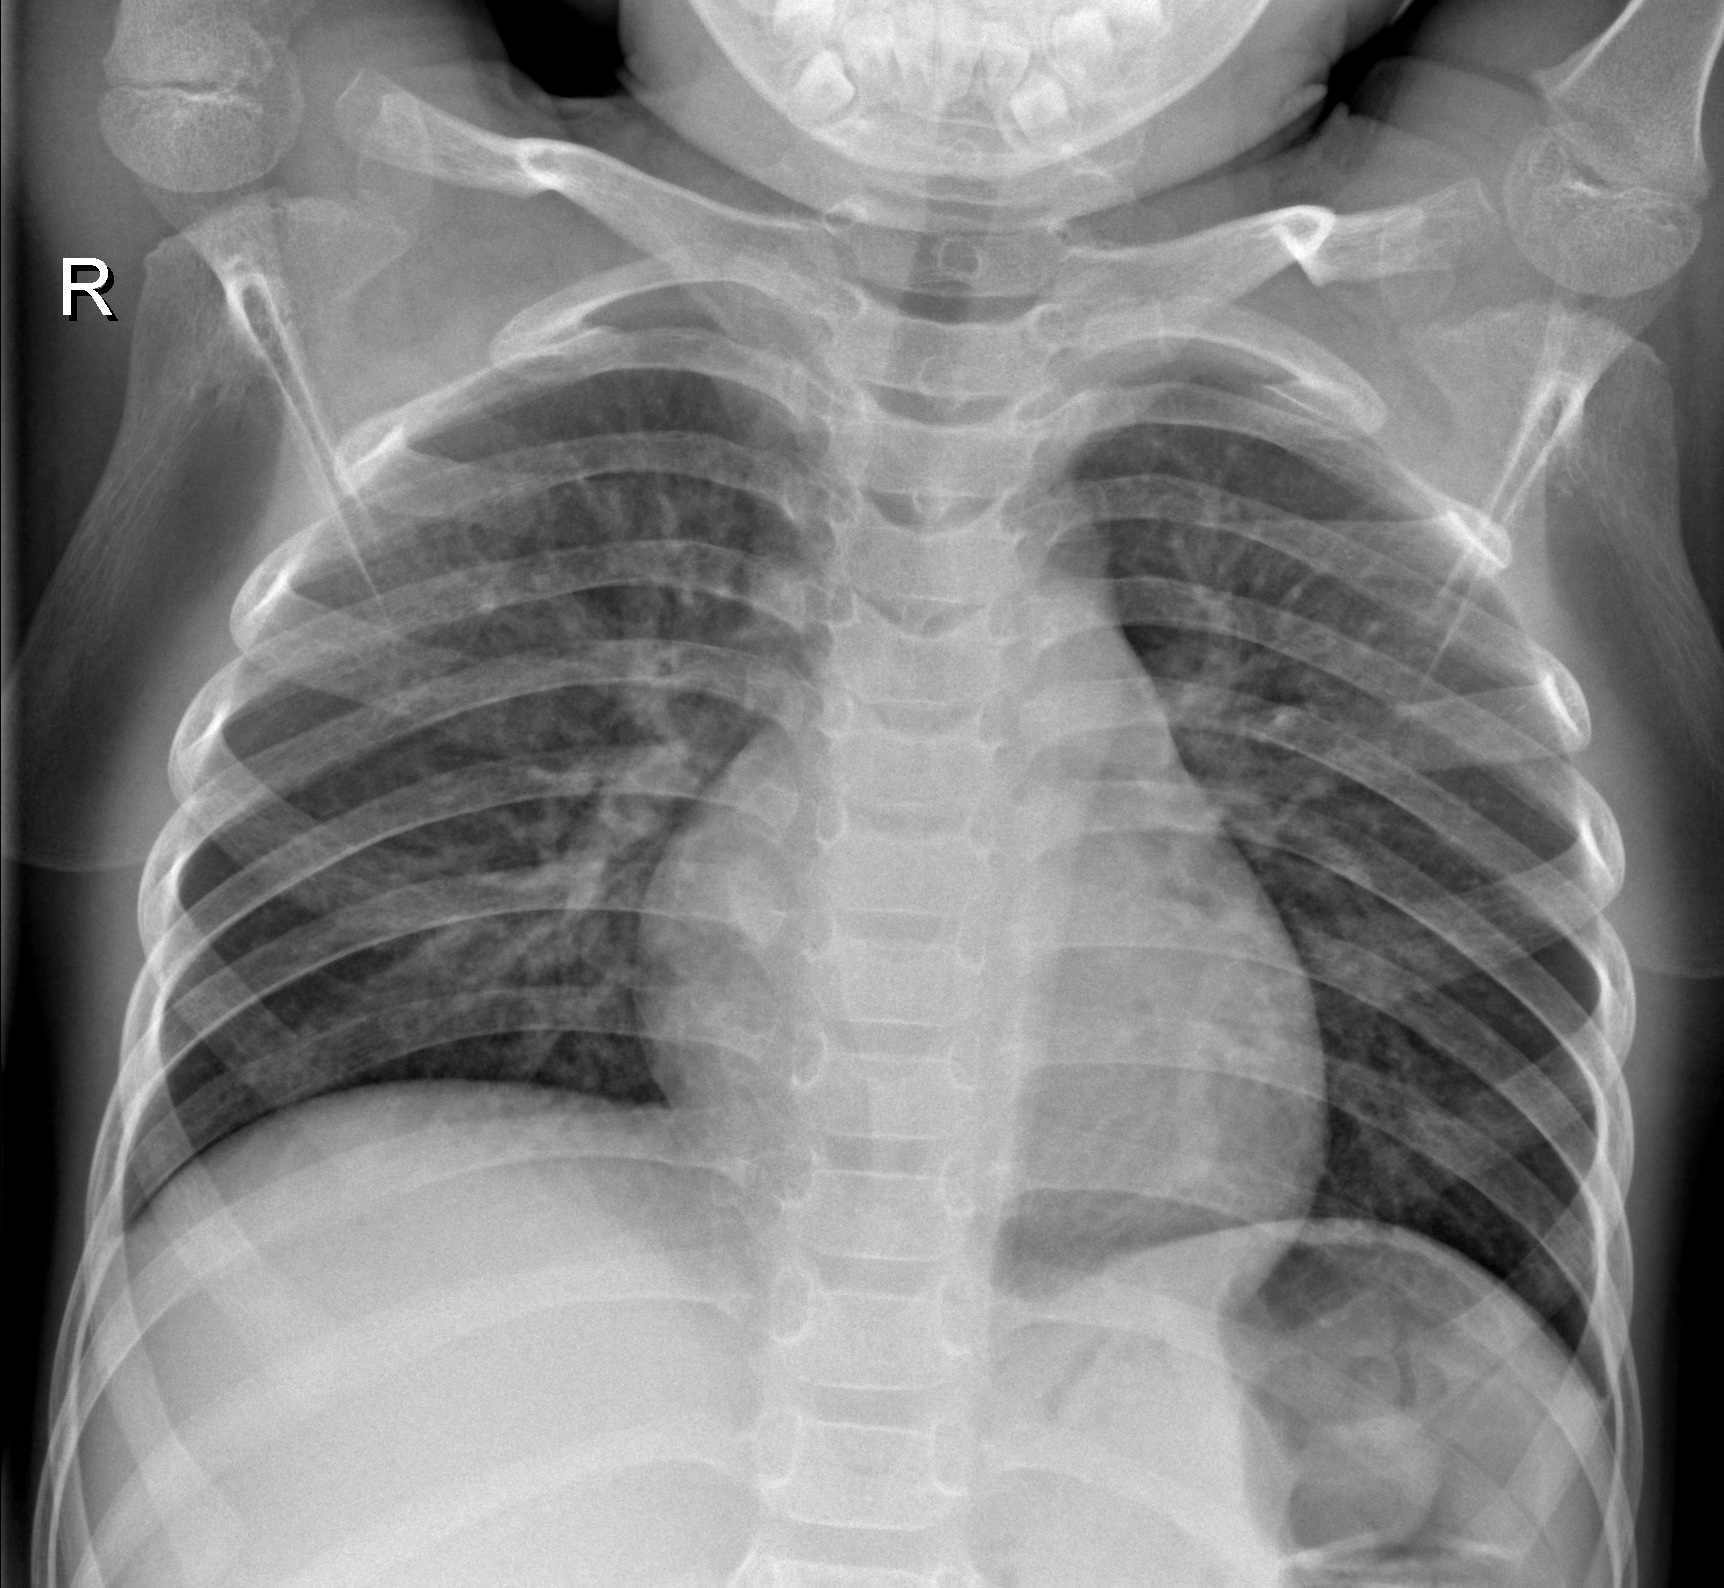
Diagnosis: NORMAL